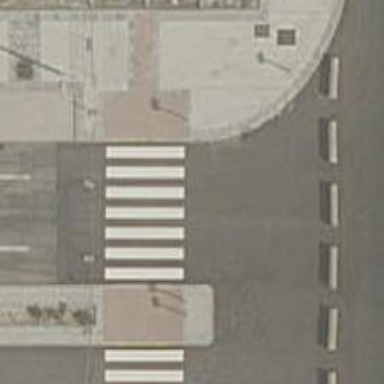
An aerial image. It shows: Uncontrolled zebra crossing on the road.